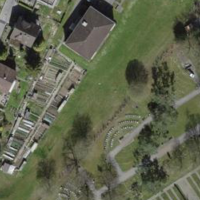
EUNIS habitat code: 55
Species observed at this site:
Leonurus cardiaca